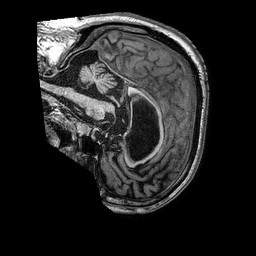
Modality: T1w
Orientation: sagittal
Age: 86
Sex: male
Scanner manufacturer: philips
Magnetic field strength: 3 T
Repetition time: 0.006687 s
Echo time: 0.002997 s